Question: I'm trying to create a django database that records all my comic purchases, and I've hit a few problems. I'm trying to model the relationship between a comic issue and the artists that work on it.
A comic issue has one or more artists working on the issue, and an artist will work on more than a single issue. In addition, the artist has a role relating to what they did on the comic - creator (all the work on that issue), writer (wrote the script), drawer (drew the complete comic), pencils, inks, colours or text, and there may be several artists in a given role.
This gives me a database model like:
I then translate this into the following Django model.
As I require additional data on the relationship, I believe I have to use a separate class to handle the relationship, and hold the additional
'''
class Artist(models.Model):
name = models.CharField(max_length = 100)
def __unicode__(self):
return self.name
class ComicIssue(models.Model):
issue_number = models.IntegerField()
title = models.TextField()
artists = models.ManyToManyField(Artist, through='IssueArtist')
def __unicode__(self):
return u'issue = %s, %s' % (self.issue_number, self.title)
class IssueArtist(models.Model):
roles = ( (0, "--------"),
(1, "Creator"),
(2, "Writer"),
(3, "Drawer"),
(4, "Pencils"),
(5, "Inks"),
(6, "Colours"),
(7, "Text"),
)
artist = models.ForeignKey(Artist)
issue = models.ForeignKey(ComicIssue)
role = models.IntegerField(choices = roles)
'''
My questions are:
1) Does this seem a correct way of modelling this?
2) If I don't use the 'through='IssueArtist'' feature, I can add relationships by using the 'artists.add()' function. If I do use this, I get an error ''ManyRelatedManager' object has no attribute 'add''. Do I have to manually manage the relationship by creating 'IssueArtist()' instances, and explicitly searching the relationship table?
NB. I am using Django 1.0, at the moment
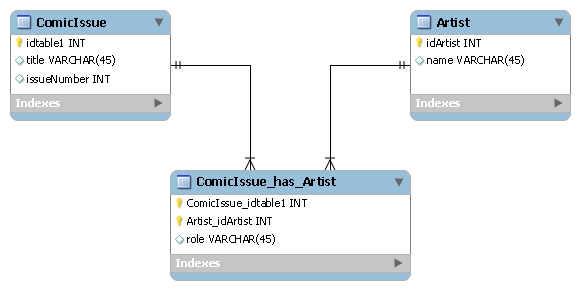
Answer: I recommend you check out the section "EXTRA FIELDS ON MANY-TO-MANY RELATIONSHIPS" in the <URL> - it covers exactly your question.
1: yes, creating an intermediary model is the way to go.
2: From the documentation: "Unlike normal many-to-many fields, you can't use add, create, or assignment to create relationships" - Instead, for adding Artist to an Issue, do it from the intermediary model:
'''
some_artist = Artist.objects.get(name='some name')
some_issue = Issue.objects.get(tile='some tite')
IssueArtist.objects.create(artist= some_artist, issue = some_issue, role=1)
'''